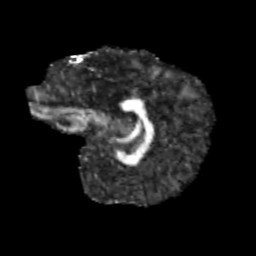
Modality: FA
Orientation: sagittal
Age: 11
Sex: male
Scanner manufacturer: siemens
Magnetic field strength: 3 T
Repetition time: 3.8 s
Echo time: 0.07 s